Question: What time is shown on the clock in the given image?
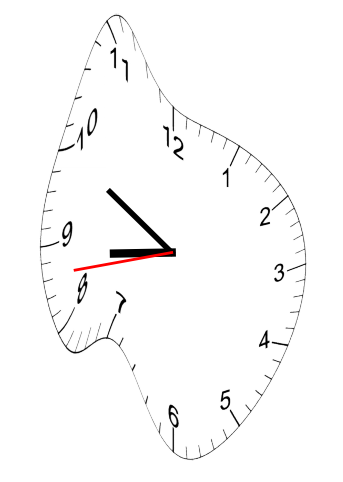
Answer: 08:49:43